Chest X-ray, PA view. Patient: 67 years old, sex M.
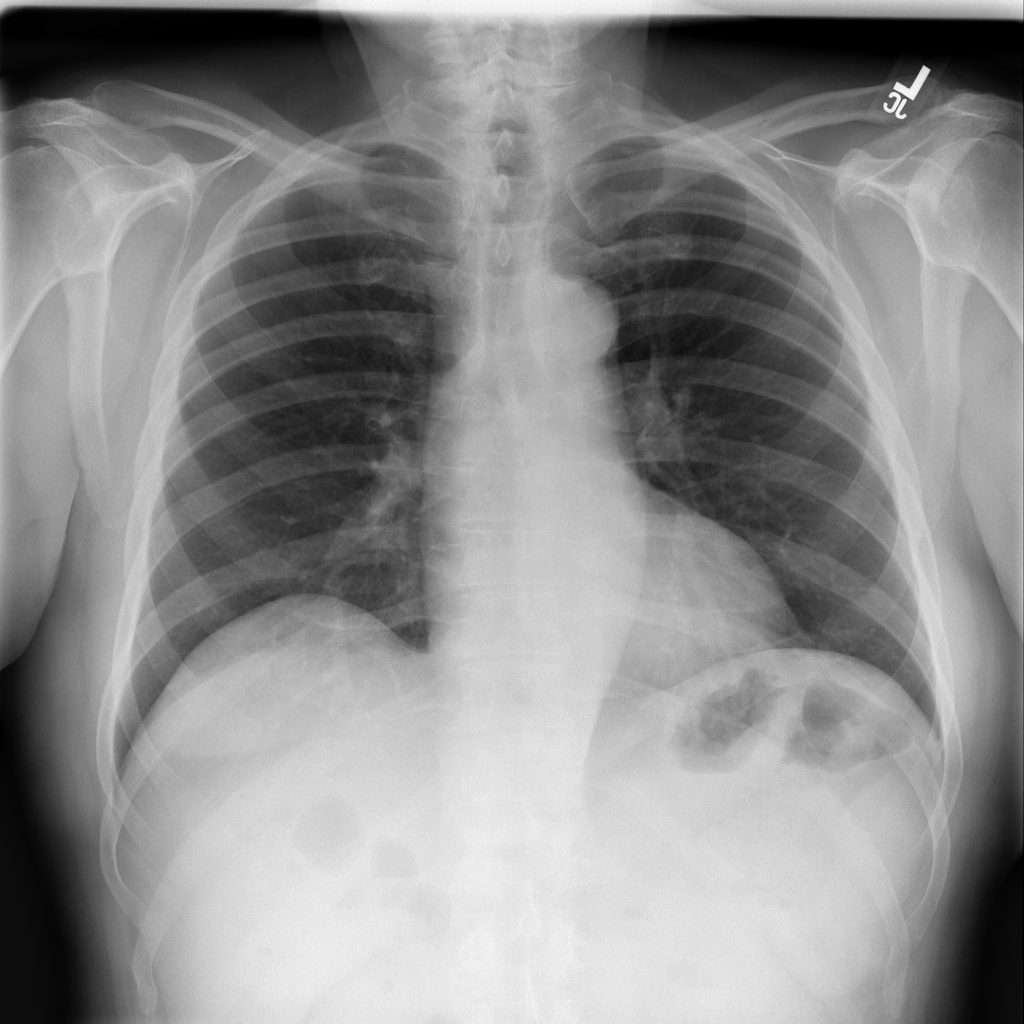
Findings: No Finding